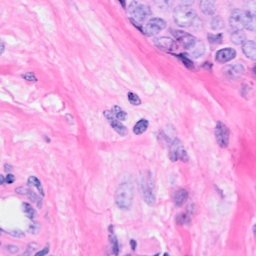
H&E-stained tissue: Breast